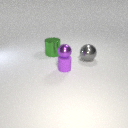
large gray metal sphere in front of large green metal cylinder